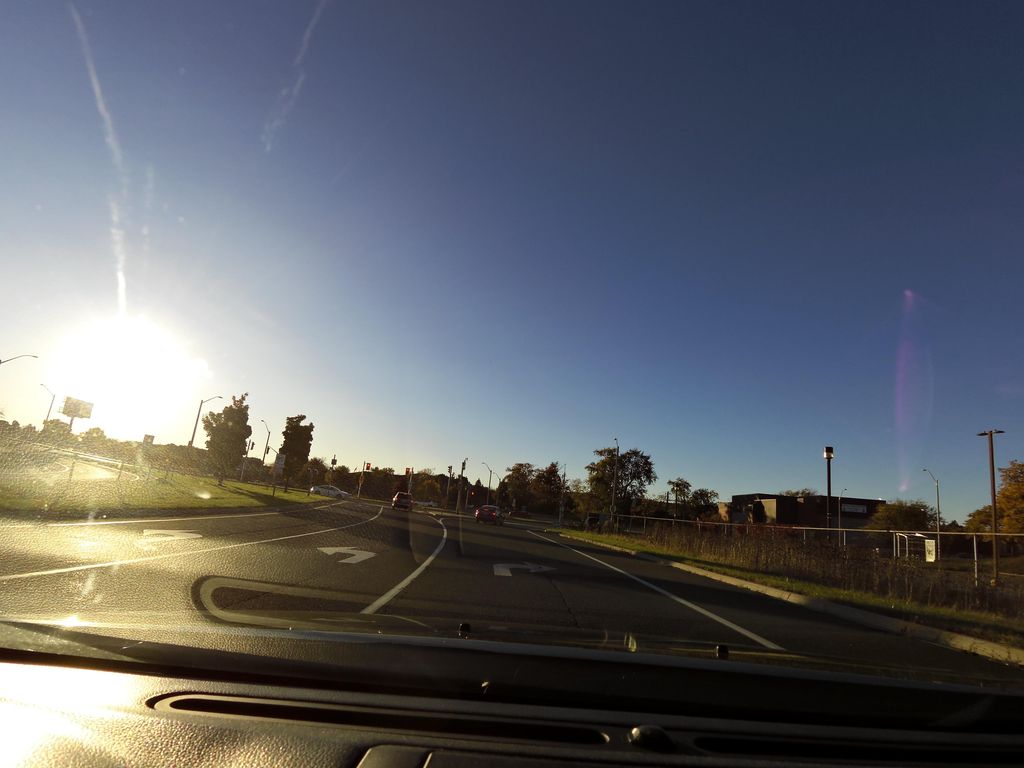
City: hamilton